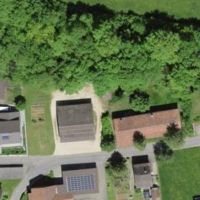
EUNIS habitat code: 55
Species observed at this site:
Galeopsis tetrahit